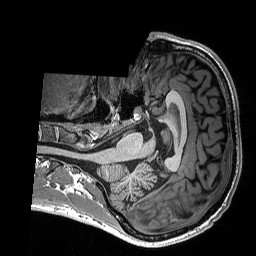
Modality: T1w
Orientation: axial
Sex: male